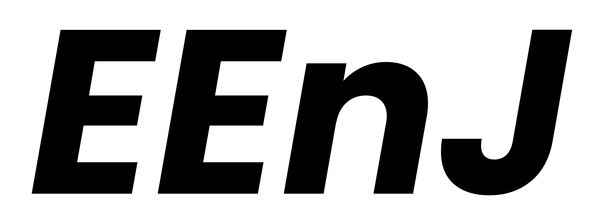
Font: Poppins-BoldItalic